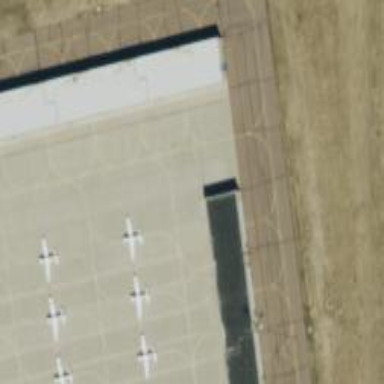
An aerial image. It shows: Image of taxiway at airport.